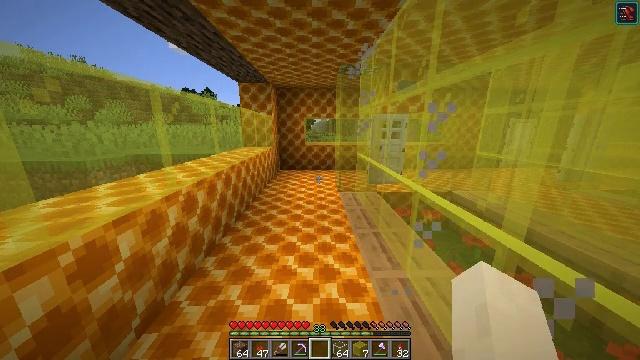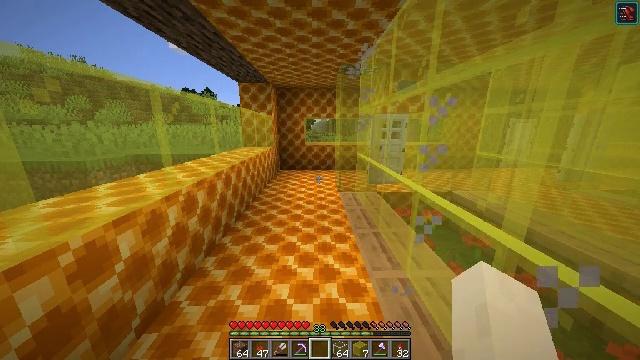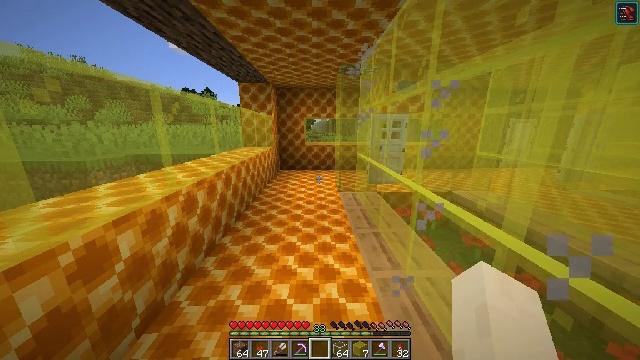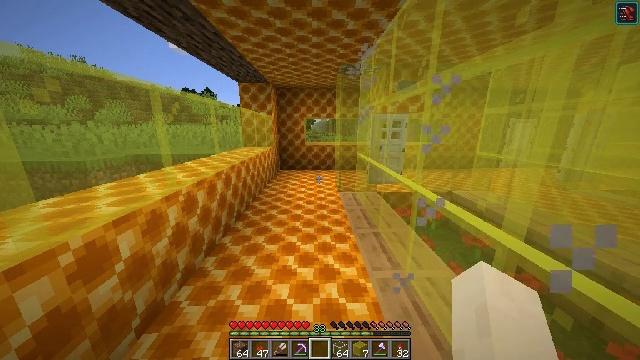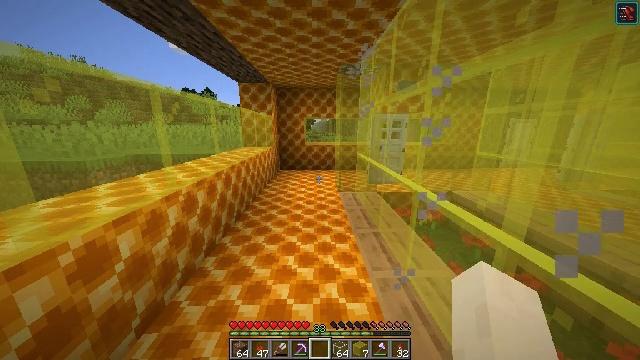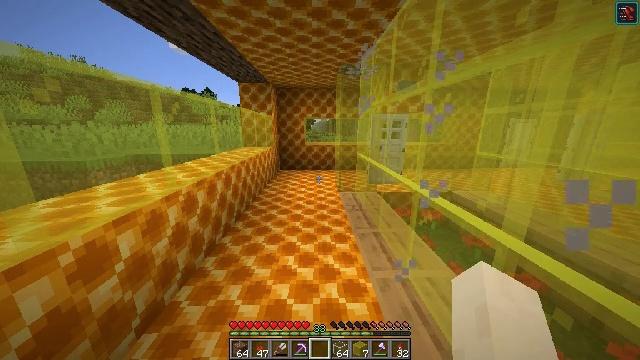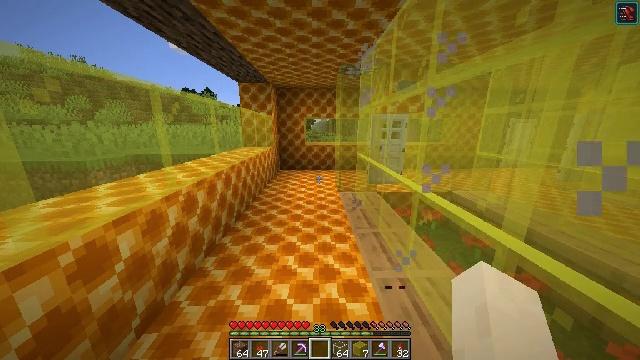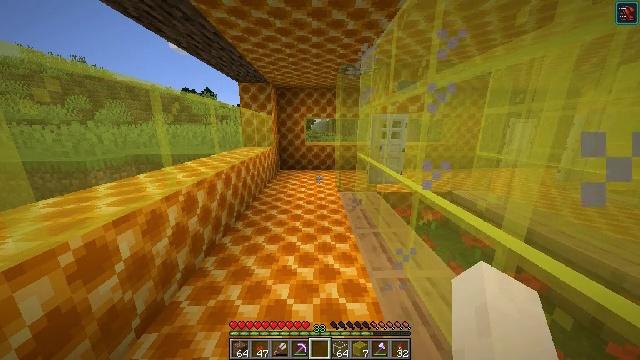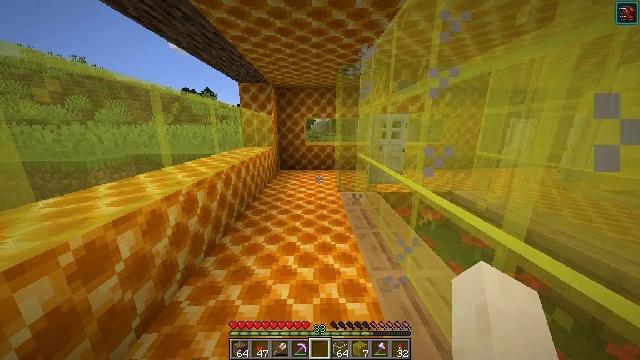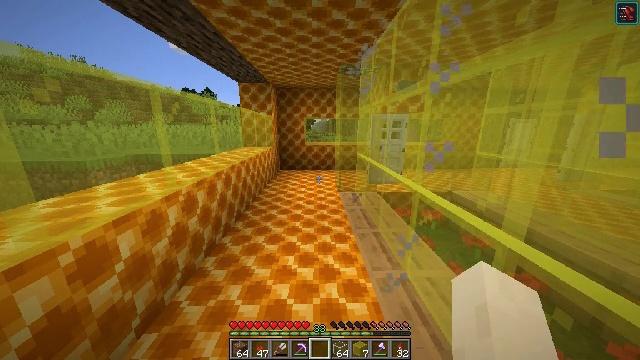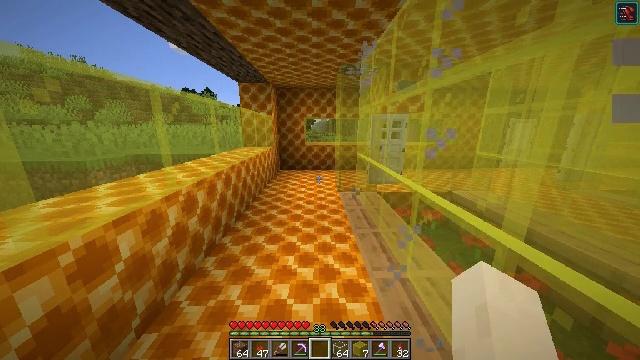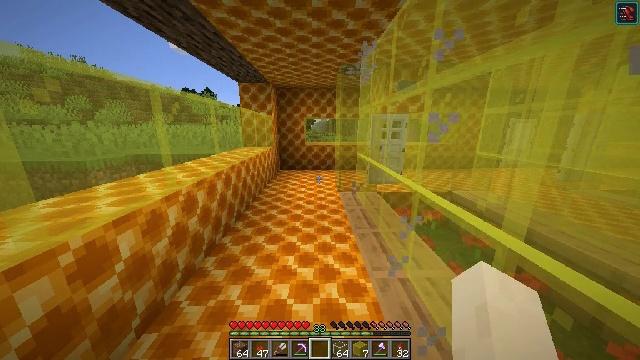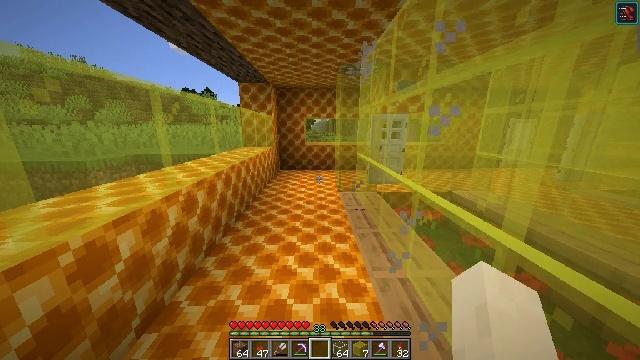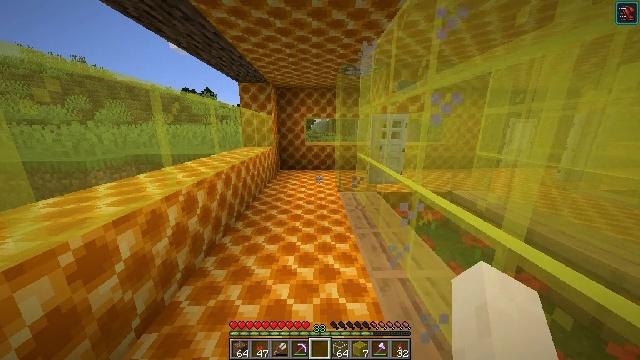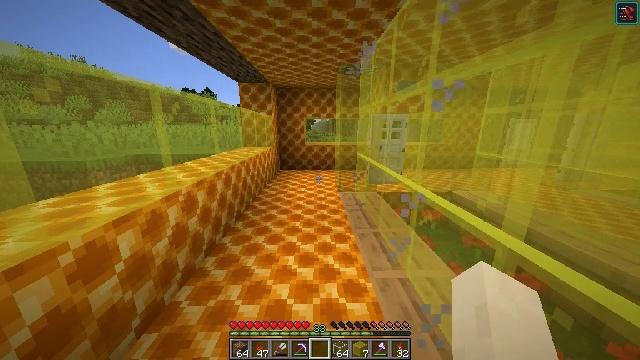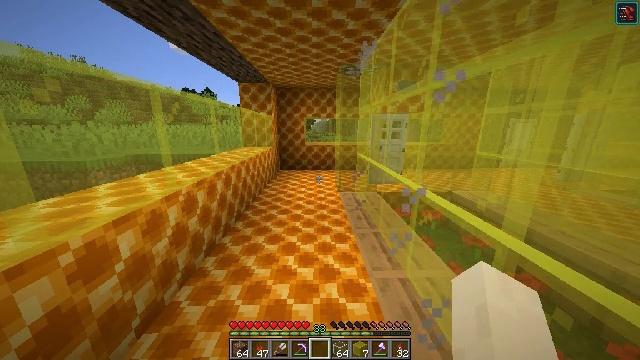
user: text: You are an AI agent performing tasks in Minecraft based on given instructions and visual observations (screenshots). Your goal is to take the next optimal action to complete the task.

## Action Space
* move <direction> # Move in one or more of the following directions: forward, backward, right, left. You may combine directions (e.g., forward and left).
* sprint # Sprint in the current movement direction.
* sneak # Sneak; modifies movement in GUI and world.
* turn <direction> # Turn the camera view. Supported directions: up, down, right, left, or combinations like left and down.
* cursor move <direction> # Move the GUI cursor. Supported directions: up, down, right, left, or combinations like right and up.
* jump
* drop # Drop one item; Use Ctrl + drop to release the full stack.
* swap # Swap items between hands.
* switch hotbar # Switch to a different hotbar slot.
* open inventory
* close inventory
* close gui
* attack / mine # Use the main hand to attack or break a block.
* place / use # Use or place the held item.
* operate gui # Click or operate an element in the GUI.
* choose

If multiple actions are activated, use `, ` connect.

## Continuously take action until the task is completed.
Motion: motion action
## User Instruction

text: Create a honeycomb block using the crafting table.
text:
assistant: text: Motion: no_op
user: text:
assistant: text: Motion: no_op
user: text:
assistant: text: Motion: no_op
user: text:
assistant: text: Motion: no_op
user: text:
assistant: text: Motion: no_op
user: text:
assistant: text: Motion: no_op
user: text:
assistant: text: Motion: no_op
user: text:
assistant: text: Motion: no_op
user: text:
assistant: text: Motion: no_op
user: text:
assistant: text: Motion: no_op
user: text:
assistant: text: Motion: no_op
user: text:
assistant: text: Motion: no_op
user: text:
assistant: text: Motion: no_op
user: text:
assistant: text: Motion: no_op
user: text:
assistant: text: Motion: no_op
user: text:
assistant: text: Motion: no_op
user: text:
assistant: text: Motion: no_op
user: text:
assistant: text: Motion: no_op
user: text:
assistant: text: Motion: no_op
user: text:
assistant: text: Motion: no_op
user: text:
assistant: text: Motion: no_op
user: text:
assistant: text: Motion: no_op
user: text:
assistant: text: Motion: no_op
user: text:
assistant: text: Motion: no_op
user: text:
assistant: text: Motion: no_op
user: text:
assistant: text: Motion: no_op
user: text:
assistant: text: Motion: no_op
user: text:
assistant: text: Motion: no_op
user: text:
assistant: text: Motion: no_op
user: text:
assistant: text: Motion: no_op